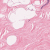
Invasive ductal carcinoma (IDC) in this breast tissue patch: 0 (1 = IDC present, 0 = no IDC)